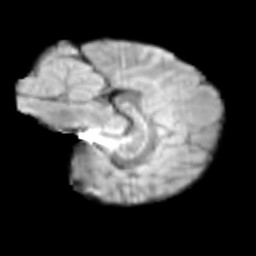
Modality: T2w
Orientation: sagittal
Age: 12
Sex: female
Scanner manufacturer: siemens
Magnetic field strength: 3 T
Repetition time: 3.8 s
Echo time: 0.07 s